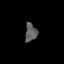
Tissue: prostate
Cell type: T cells
Senescence score: 0.2899
Nuclear area (px): 206
Mean DAPI intensity: 95.18